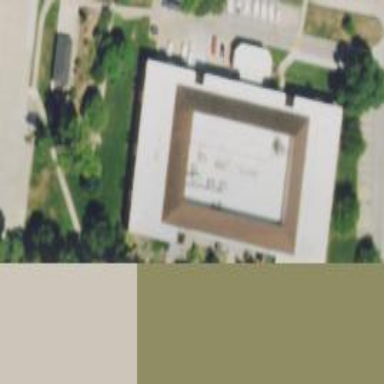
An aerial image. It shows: Conference centre building.